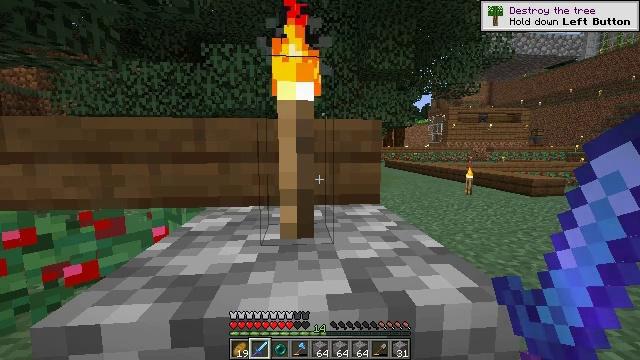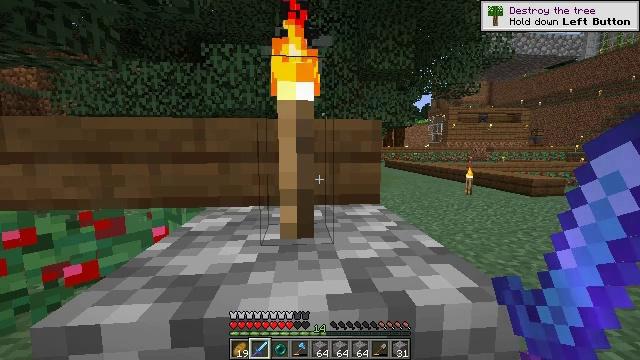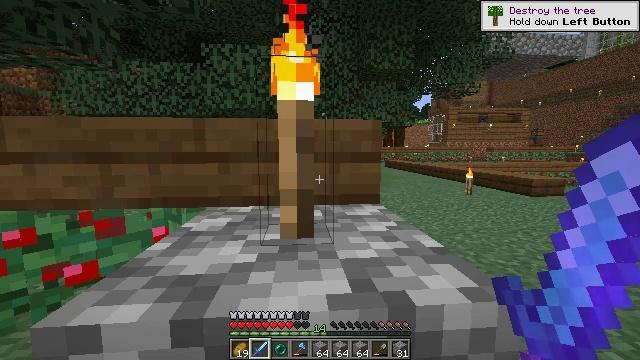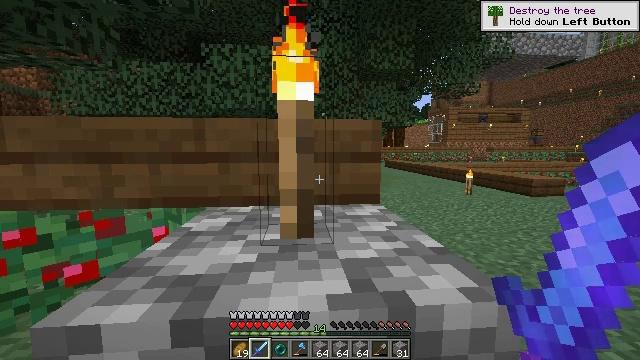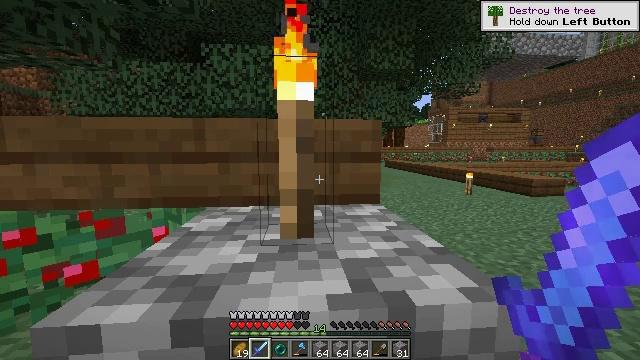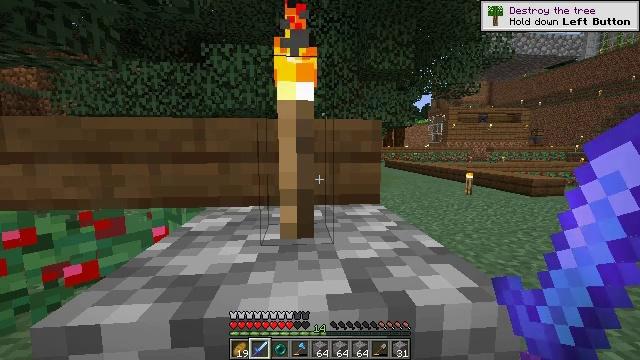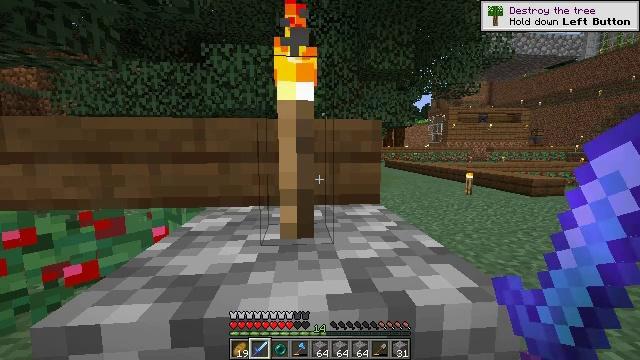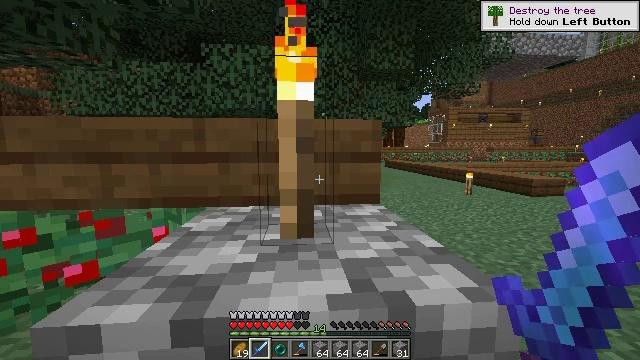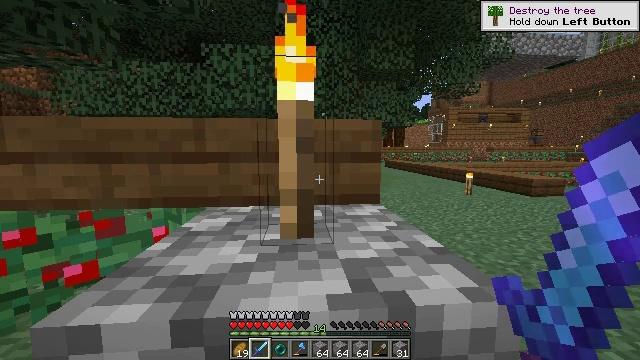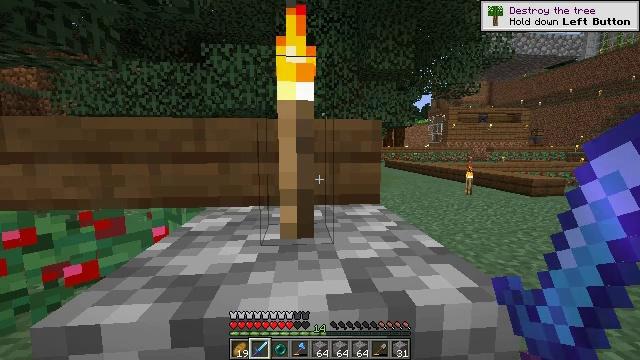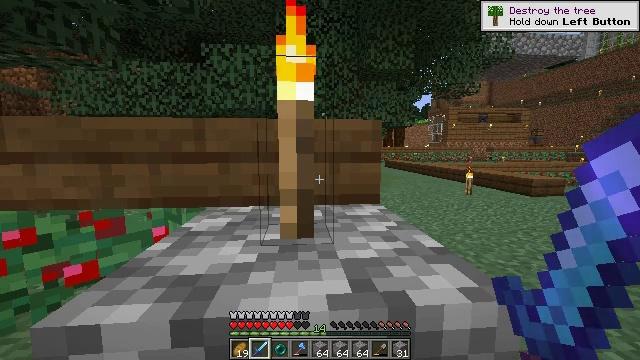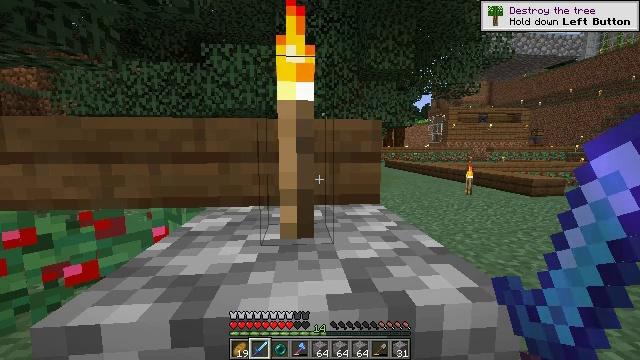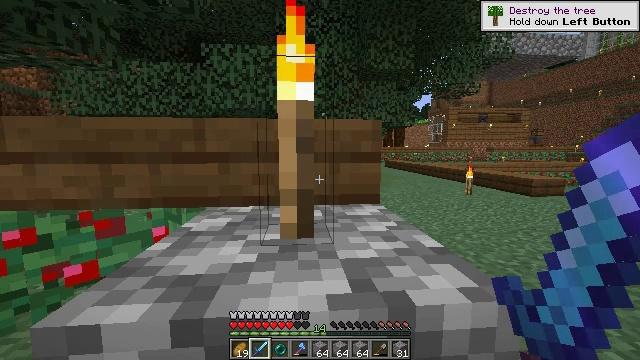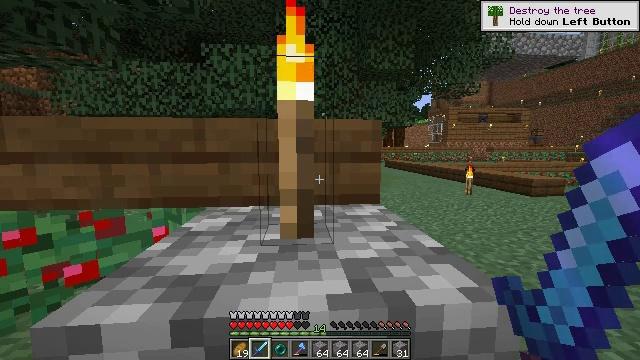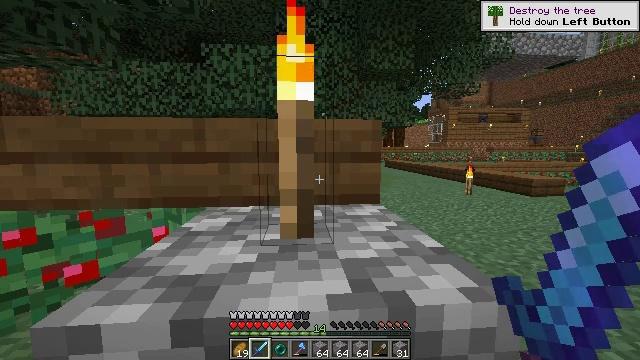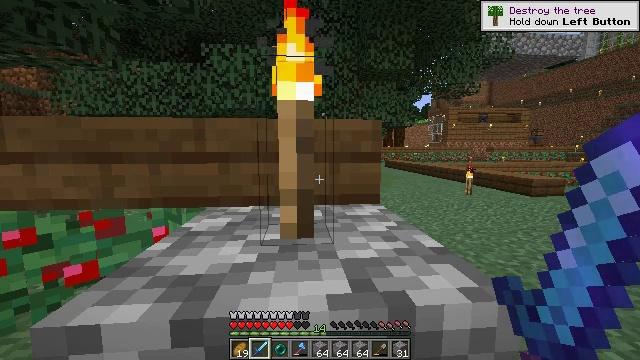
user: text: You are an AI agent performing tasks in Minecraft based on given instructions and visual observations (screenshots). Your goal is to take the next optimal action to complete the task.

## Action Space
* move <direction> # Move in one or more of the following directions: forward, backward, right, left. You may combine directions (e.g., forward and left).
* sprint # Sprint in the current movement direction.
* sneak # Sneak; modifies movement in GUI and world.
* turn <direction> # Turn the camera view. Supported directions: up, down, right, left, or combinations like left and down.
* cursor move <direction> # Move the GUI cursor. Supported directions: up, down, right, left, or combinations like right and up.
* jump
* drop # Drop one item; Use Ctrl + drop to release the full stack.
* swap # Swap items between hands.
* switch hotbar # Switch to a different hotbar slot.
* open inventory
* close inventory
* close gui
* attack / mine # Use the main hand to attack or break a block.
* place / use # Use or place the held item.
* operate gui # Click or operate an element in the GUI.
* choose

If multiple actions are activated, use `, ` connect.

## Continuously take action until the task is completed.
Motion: motion action
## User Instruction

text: Attack the torch to pick it up.
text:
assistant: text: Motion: no_op
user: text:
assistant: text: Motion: no_op
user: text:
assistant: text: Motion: no_op
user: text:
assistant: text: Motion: no_op
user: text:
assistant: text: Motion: no_op
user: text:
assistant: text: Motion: no_op
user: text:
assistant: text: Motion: no_op
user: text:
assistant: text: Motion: no_op
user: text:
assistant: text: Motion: no_op
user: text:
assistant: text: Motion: no_op
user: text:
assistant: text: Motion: no_op
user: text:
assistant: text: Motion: no_op
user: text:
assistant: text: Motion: no_op
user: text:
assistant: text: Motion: no_op
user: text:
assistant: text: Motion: no_op
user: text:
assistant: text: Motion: no_op
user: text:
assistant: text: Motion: no_op
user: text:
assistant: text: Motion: no_op
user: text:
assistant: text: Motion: no_op
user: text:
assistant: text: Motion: no_op
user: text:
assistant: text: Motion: no_op
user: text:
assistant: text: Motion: no_op
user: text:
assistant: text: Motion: no_op
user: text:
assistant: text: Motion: no_op
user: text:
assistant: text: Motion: no_op
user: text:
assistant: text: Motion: no_op
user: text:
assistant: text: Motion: no_op
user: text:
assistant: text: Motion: no_op
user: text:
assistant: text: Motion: no_op
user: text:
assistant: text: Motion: no_op